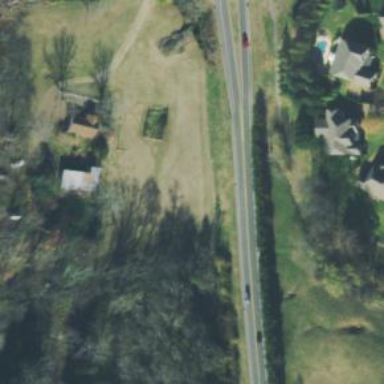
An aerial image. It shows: Residential road.